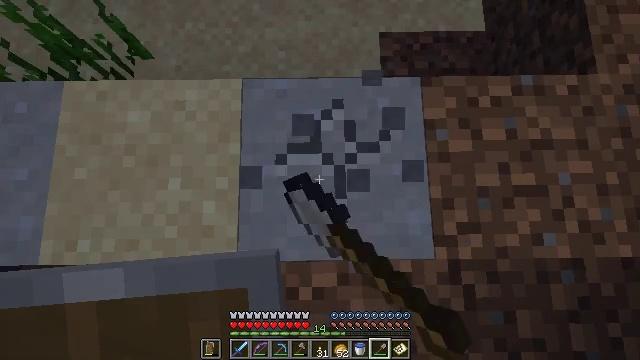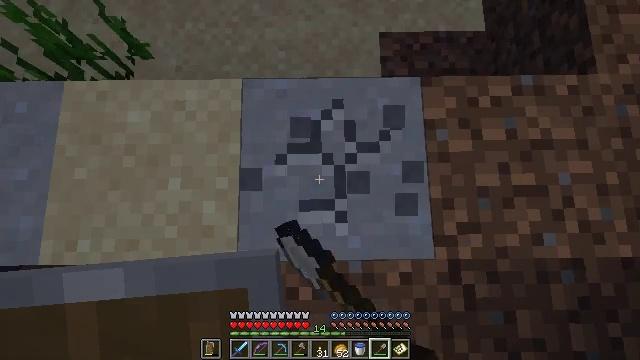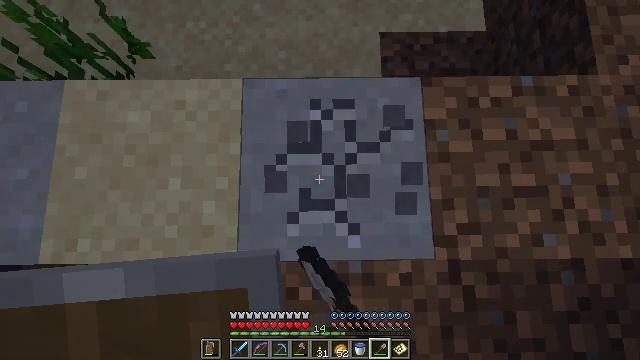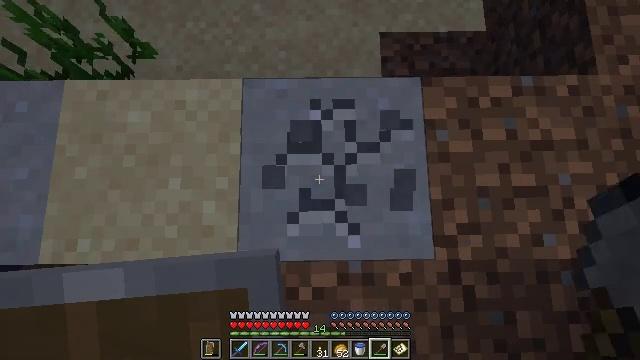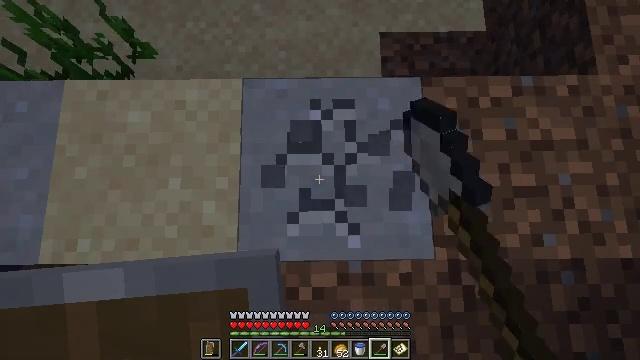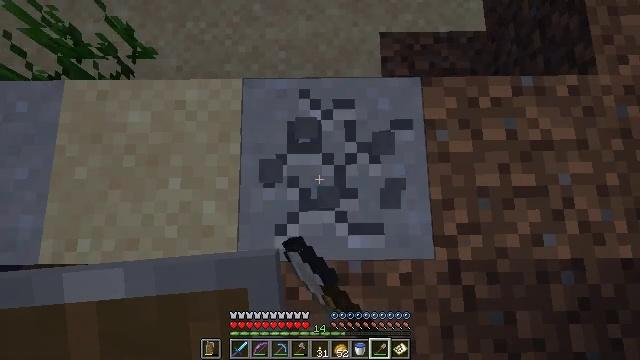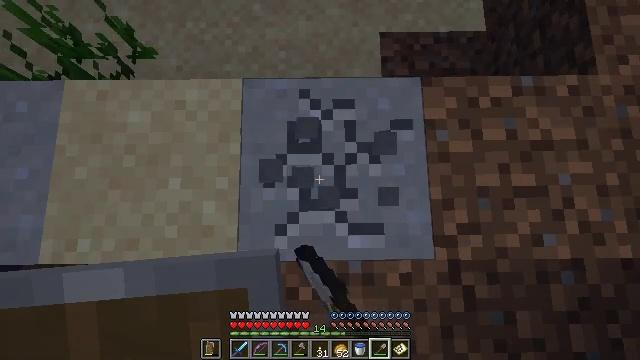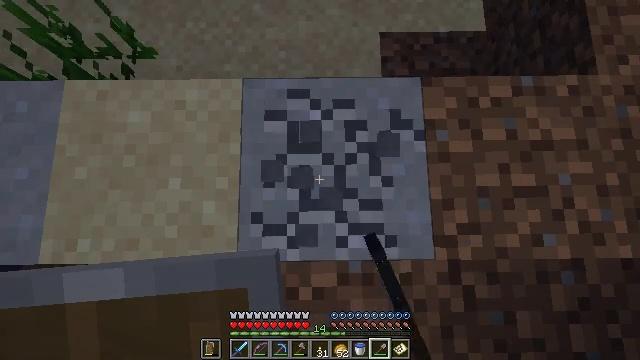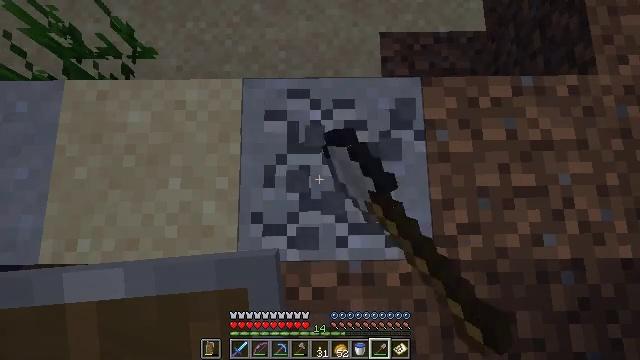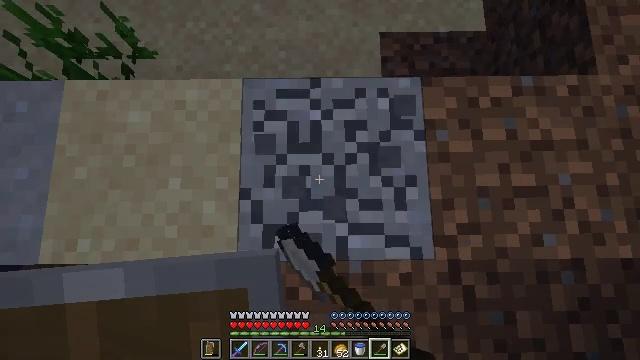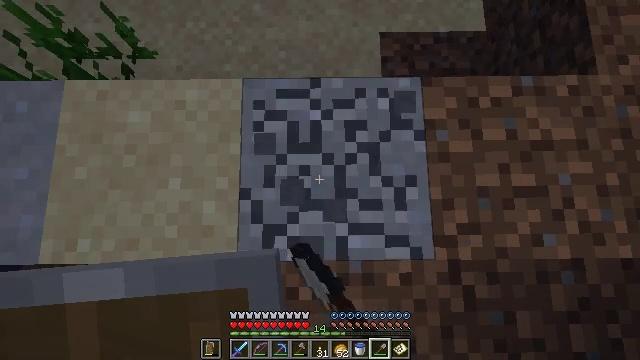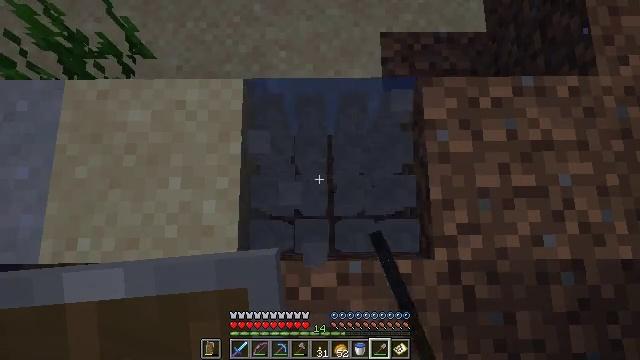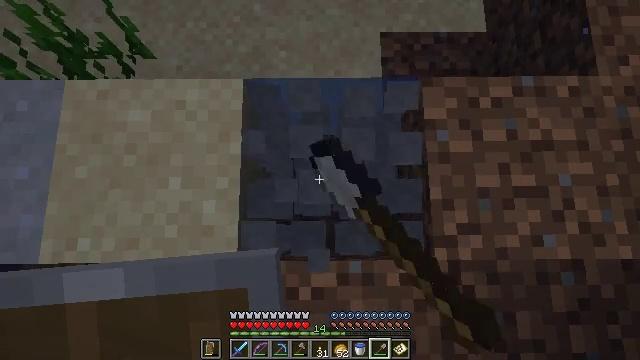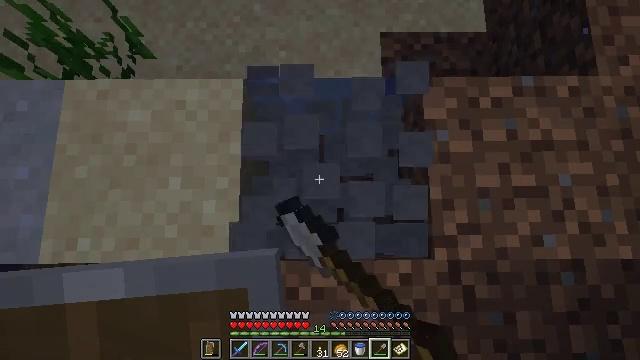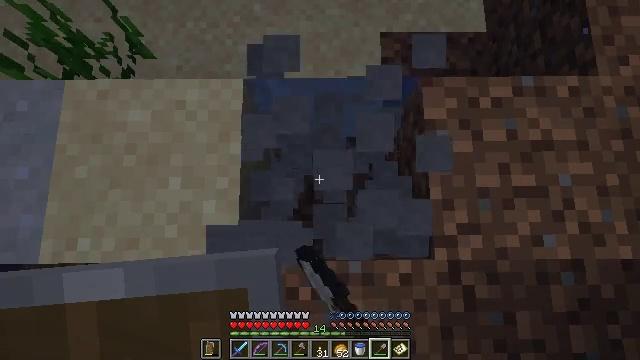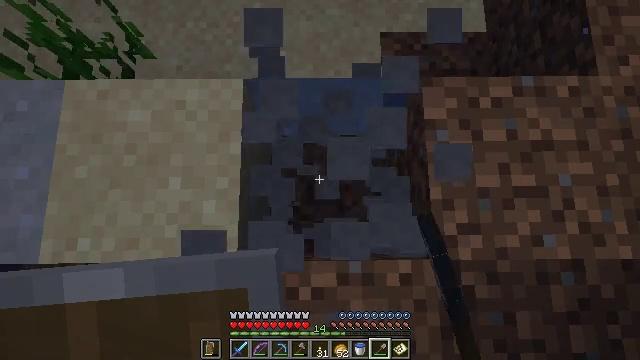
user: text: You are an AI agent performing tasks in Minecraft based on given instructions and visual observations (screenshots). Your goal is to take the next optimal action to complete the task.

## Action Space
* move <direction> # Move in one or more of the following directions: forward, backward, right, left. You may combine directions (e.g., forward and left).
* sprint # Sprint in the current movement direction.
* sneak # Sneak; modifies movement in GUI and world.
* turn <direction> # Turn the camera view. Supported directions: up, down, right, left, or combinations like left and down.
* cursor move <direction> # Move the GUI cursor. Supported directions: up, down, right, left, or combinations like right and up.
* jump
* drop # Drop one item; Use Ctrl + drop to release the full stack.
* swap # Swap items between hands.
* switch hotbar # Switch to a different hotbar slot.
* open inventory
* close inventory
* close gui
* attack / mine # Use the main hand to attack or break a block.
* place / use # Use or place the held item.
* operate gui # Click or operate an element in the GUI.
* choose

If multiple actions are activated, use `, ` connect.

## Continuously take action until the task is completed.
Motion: motion action
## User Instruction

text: Break the clay block to collect it.
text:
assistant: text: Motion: attack / mine
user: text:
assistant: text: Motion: attack / mine
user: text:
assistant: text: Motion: attack / mine
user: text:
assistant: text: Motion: attack / mine
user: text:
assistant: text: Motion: attack / mine
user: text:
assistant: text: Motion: attack / mine
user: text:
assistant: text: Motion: attack / mine
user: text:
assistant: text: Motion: attack / mine
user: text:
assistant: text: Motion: attack / mine
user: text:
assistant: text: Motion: attack / mine
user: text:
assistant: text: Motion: attack / mine
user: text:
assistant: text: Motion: attack / mine
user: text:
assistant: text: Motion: attack / mine
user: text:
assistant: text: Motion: attack / mine
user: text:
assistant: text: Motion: attack / mine
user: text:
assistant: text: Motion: turn left and up, attack / mine
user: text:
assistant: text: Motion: move forward, turn left and up
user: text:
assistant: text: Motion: move forward, turn left and up
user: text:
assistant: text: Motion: move forward, turn left and up
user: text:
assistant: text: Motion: move forward, turn left and up
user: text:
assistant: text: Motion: move forward, turn left and up
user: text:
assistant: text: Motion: move forward, turn left and up
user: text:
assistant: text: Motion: move forward
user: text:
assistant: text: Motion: move forward, turn left
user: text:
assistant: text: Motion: turn left and up
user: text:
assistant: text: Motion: attack / mine
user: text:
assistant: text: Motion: attack / mine
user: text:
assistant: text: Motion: attack / mine
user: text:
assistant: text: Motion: attack / mine
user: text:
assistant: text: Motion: attack / mine